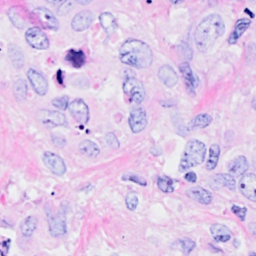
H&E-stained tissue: Breast